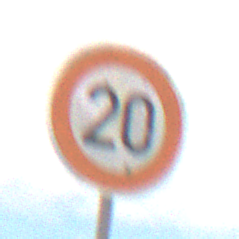
Verkehrszeichen: Geschwindigkeit20
Umgebung: Outdoor, Nature
Tageszeit: MorningAfternoon
Wetter: Overcast
Licht: Natural
Jahreszeit: Winter
Kontrast: LowContrast